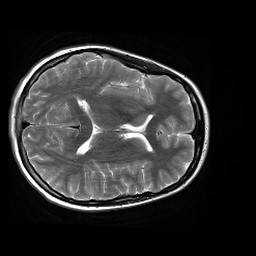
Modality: T2w
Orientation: axial
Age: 19
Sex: female
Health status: healthy
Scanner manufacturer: siemens
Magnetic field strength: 3 T
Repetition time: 4.01 s
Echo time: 0.116 s